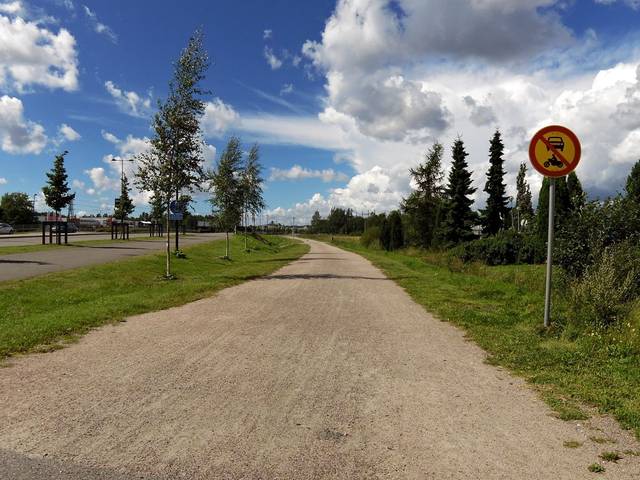
Region: Finland
Coordinates: 60.162, 24.718